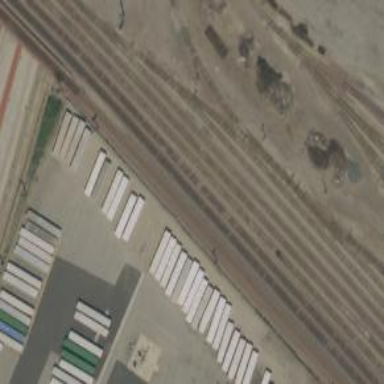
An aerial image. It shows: Railway siding for service.